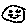
Label: smiley face